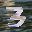
Label: 3